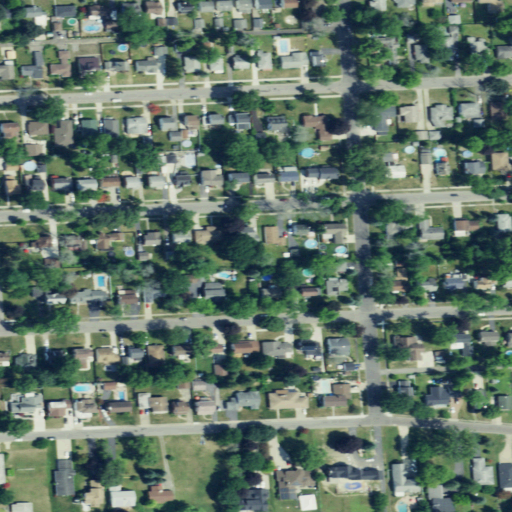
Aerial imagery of island in New York named Cayuga Island containing low intensity development, open development, medium intensity development, high intensity development, and open water